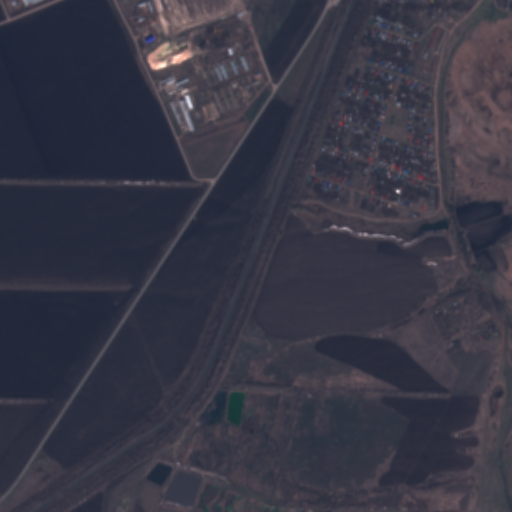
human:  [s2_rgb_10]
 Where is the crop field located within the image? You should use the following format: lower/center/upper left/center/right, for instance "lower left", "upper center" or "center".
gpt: The crop field is located in the upper right of the image.
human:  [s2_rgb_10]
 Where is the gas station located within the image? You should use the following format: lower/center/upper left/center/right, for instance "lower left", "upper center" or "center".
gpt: The gas station is located in the upper right of the image.
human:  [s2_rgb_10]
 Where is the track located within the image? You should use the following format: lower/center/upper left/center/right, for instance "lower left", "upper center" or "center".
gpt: There is no track in the image.